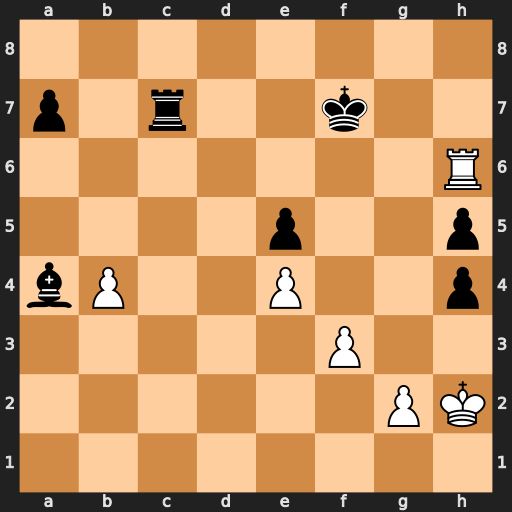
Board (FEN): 8/p1r2k2/7R/4p2p/bP2P2p/5P2/6PK/8
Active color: w
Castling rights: -
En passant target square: -
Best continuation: Rh7+ Kf6 Rxc7